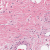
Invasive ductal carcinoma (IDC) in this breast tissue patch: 0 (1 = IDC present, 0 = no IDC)